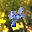
Label: 4